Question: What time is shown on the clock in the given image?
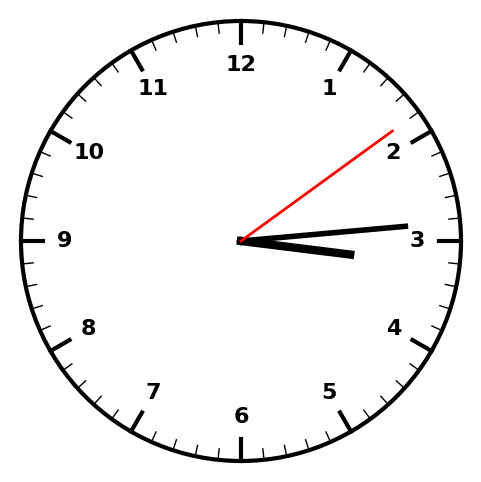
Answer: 03:14:09